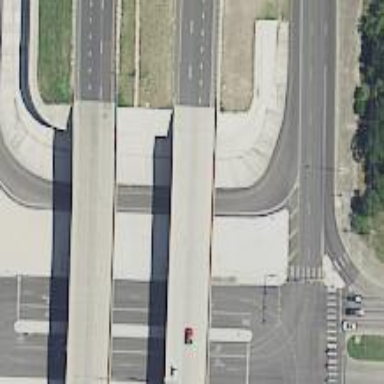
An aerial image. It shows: Secondary link road with asphalt surface.